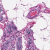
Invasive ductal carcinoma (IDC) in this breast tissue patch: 0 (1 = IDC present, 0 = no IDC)